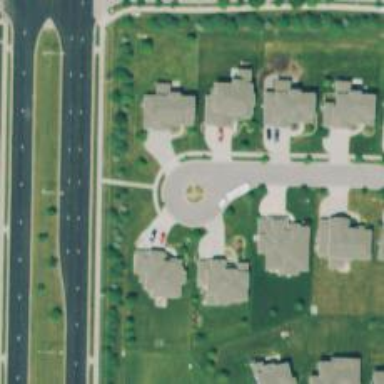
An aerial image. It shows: Turning loop on the road.